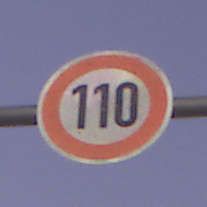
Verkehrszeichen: Geschwindigkeit110
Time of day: Dawn
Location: Outdoor (RoadRail)
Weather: Clear
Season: NotSpecified
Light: Natural